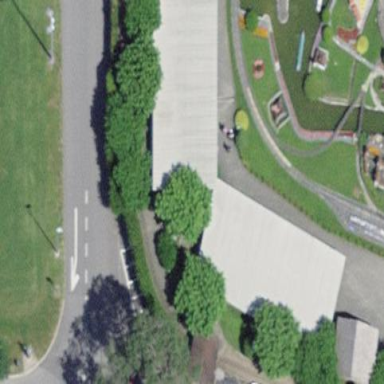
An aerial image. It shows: View of roof of building.